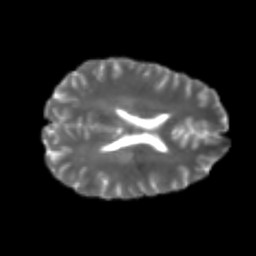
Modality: T2w
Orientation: axial
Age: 26
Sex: male
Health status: healthy
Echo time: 0.074 s